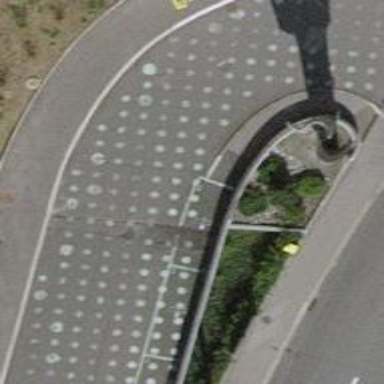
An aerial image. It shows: Zebra crossing on the road.